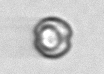
Label: Dinophyceae